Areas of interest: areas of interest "Bifute Mold Steel Co., Ltd."
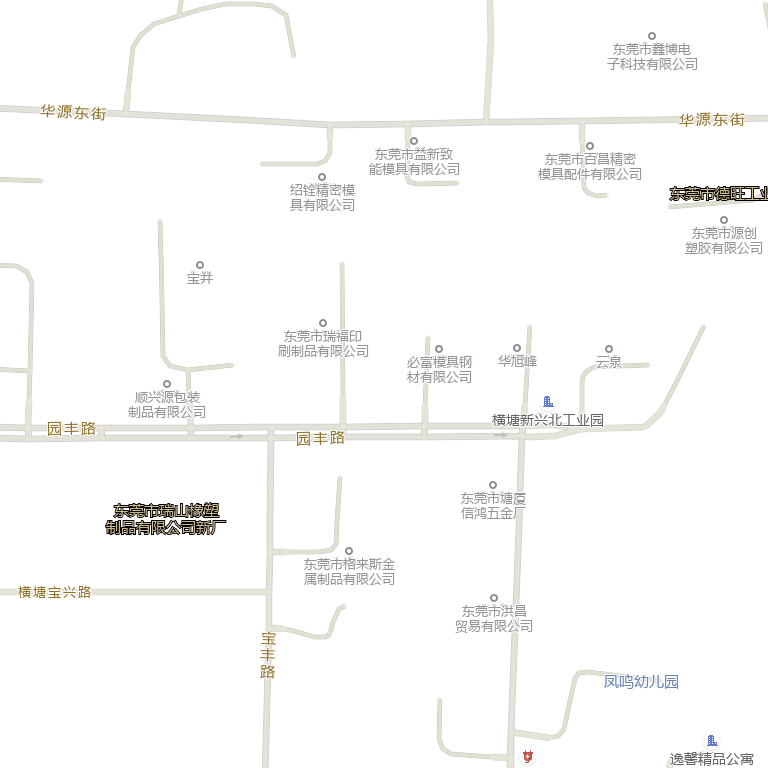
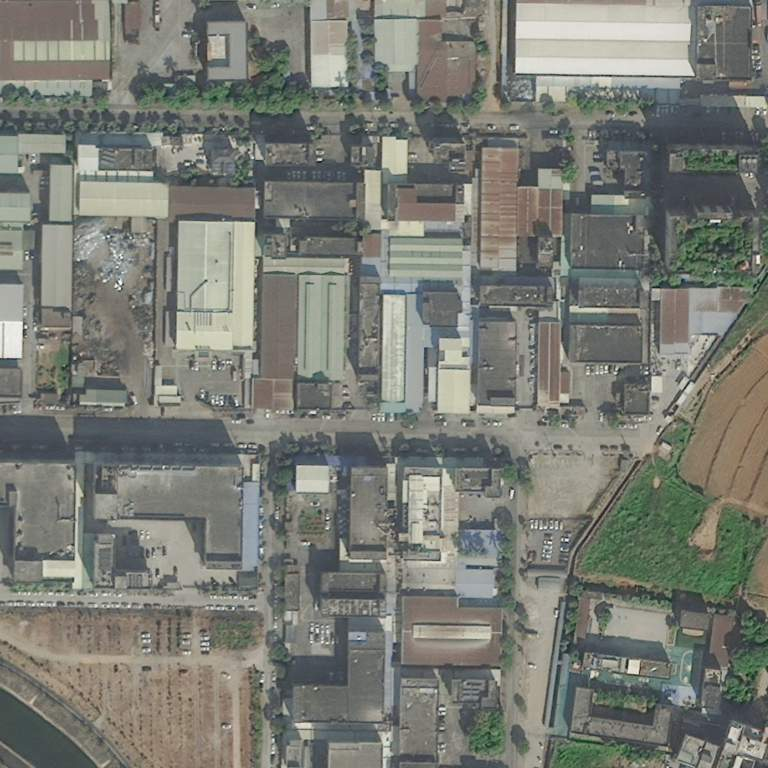